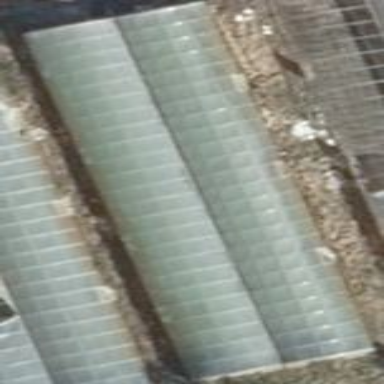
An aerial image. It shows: Greenhouse.